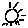
Label: sun